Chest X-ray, AP view. Patient: 16 years old, sex F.
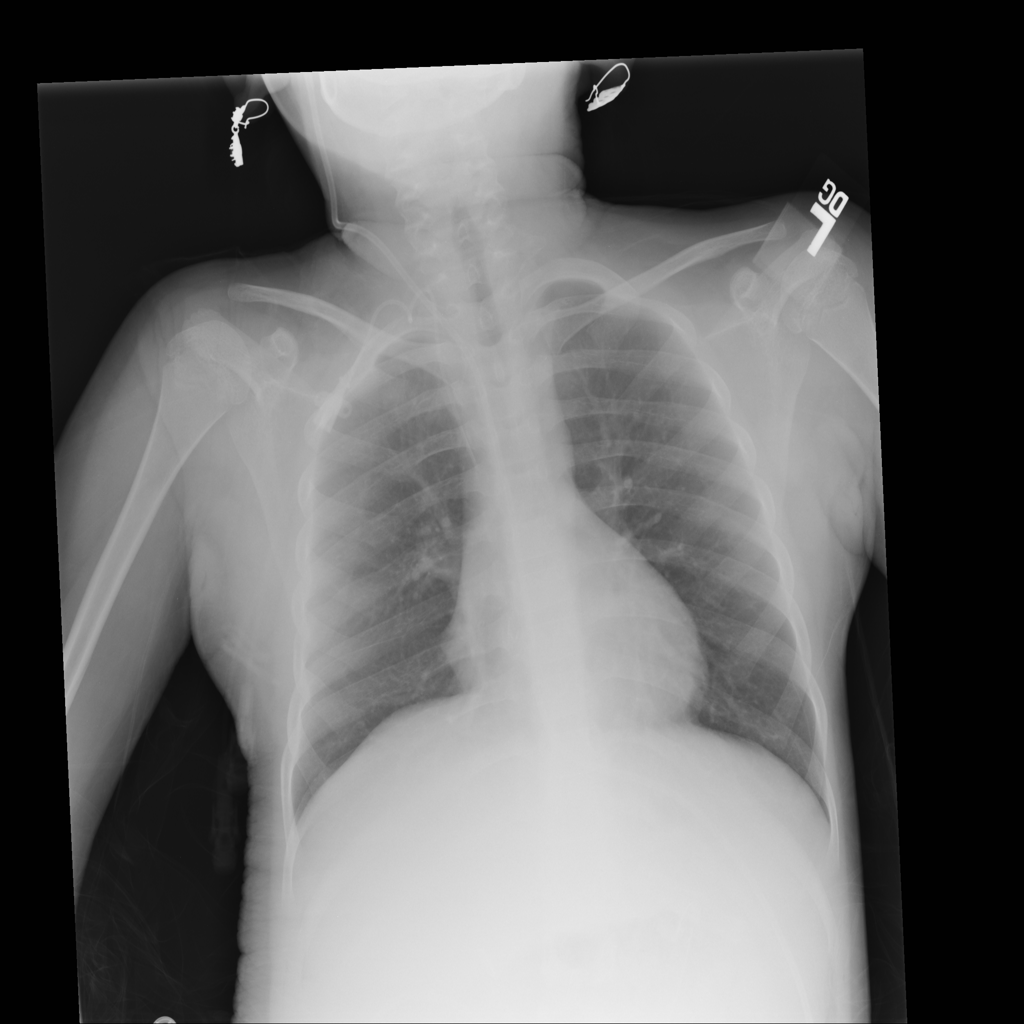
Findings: No Finding